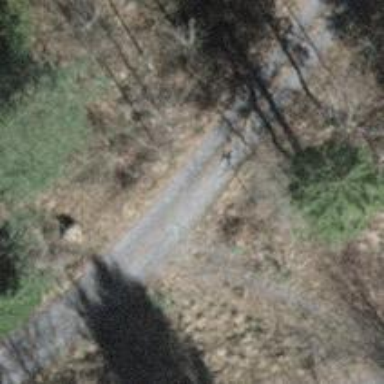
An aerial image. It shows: Gravel track with grade2 quality.